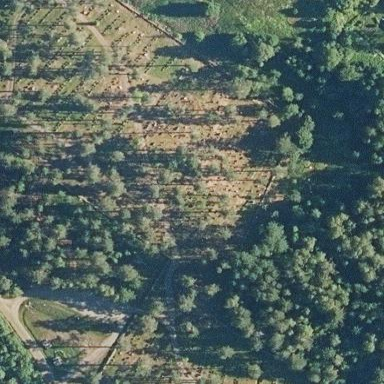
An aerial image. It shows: Cemetery.